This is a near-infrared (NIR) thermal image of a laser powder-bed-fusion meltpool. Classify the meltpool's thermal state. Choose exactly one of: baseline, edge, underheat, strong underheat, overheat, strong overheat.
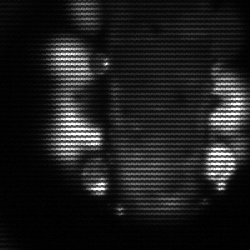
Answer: strong underheat